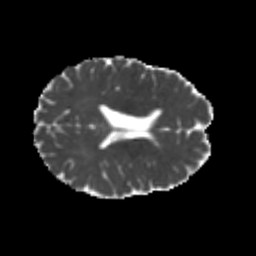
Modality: MD
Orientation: axial
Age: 22
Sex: male
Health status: healthy
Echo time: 0.074 s